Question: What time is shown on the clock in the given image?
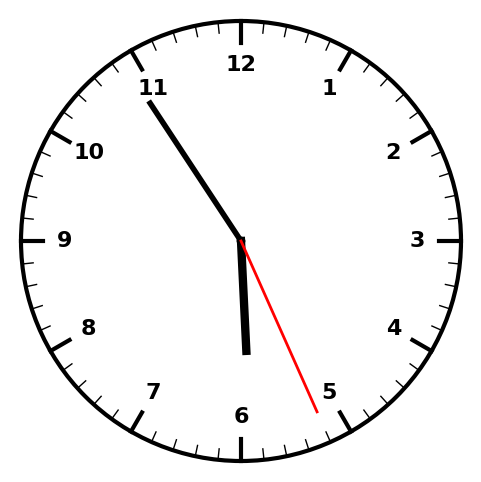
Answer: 05:54:26